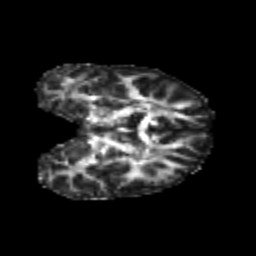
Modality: FA
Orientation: coronal
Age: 21
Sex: female
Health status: healthy
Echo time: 0.074 s